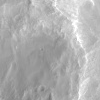
Atmospheric dust classification: not_dusty